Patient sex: M
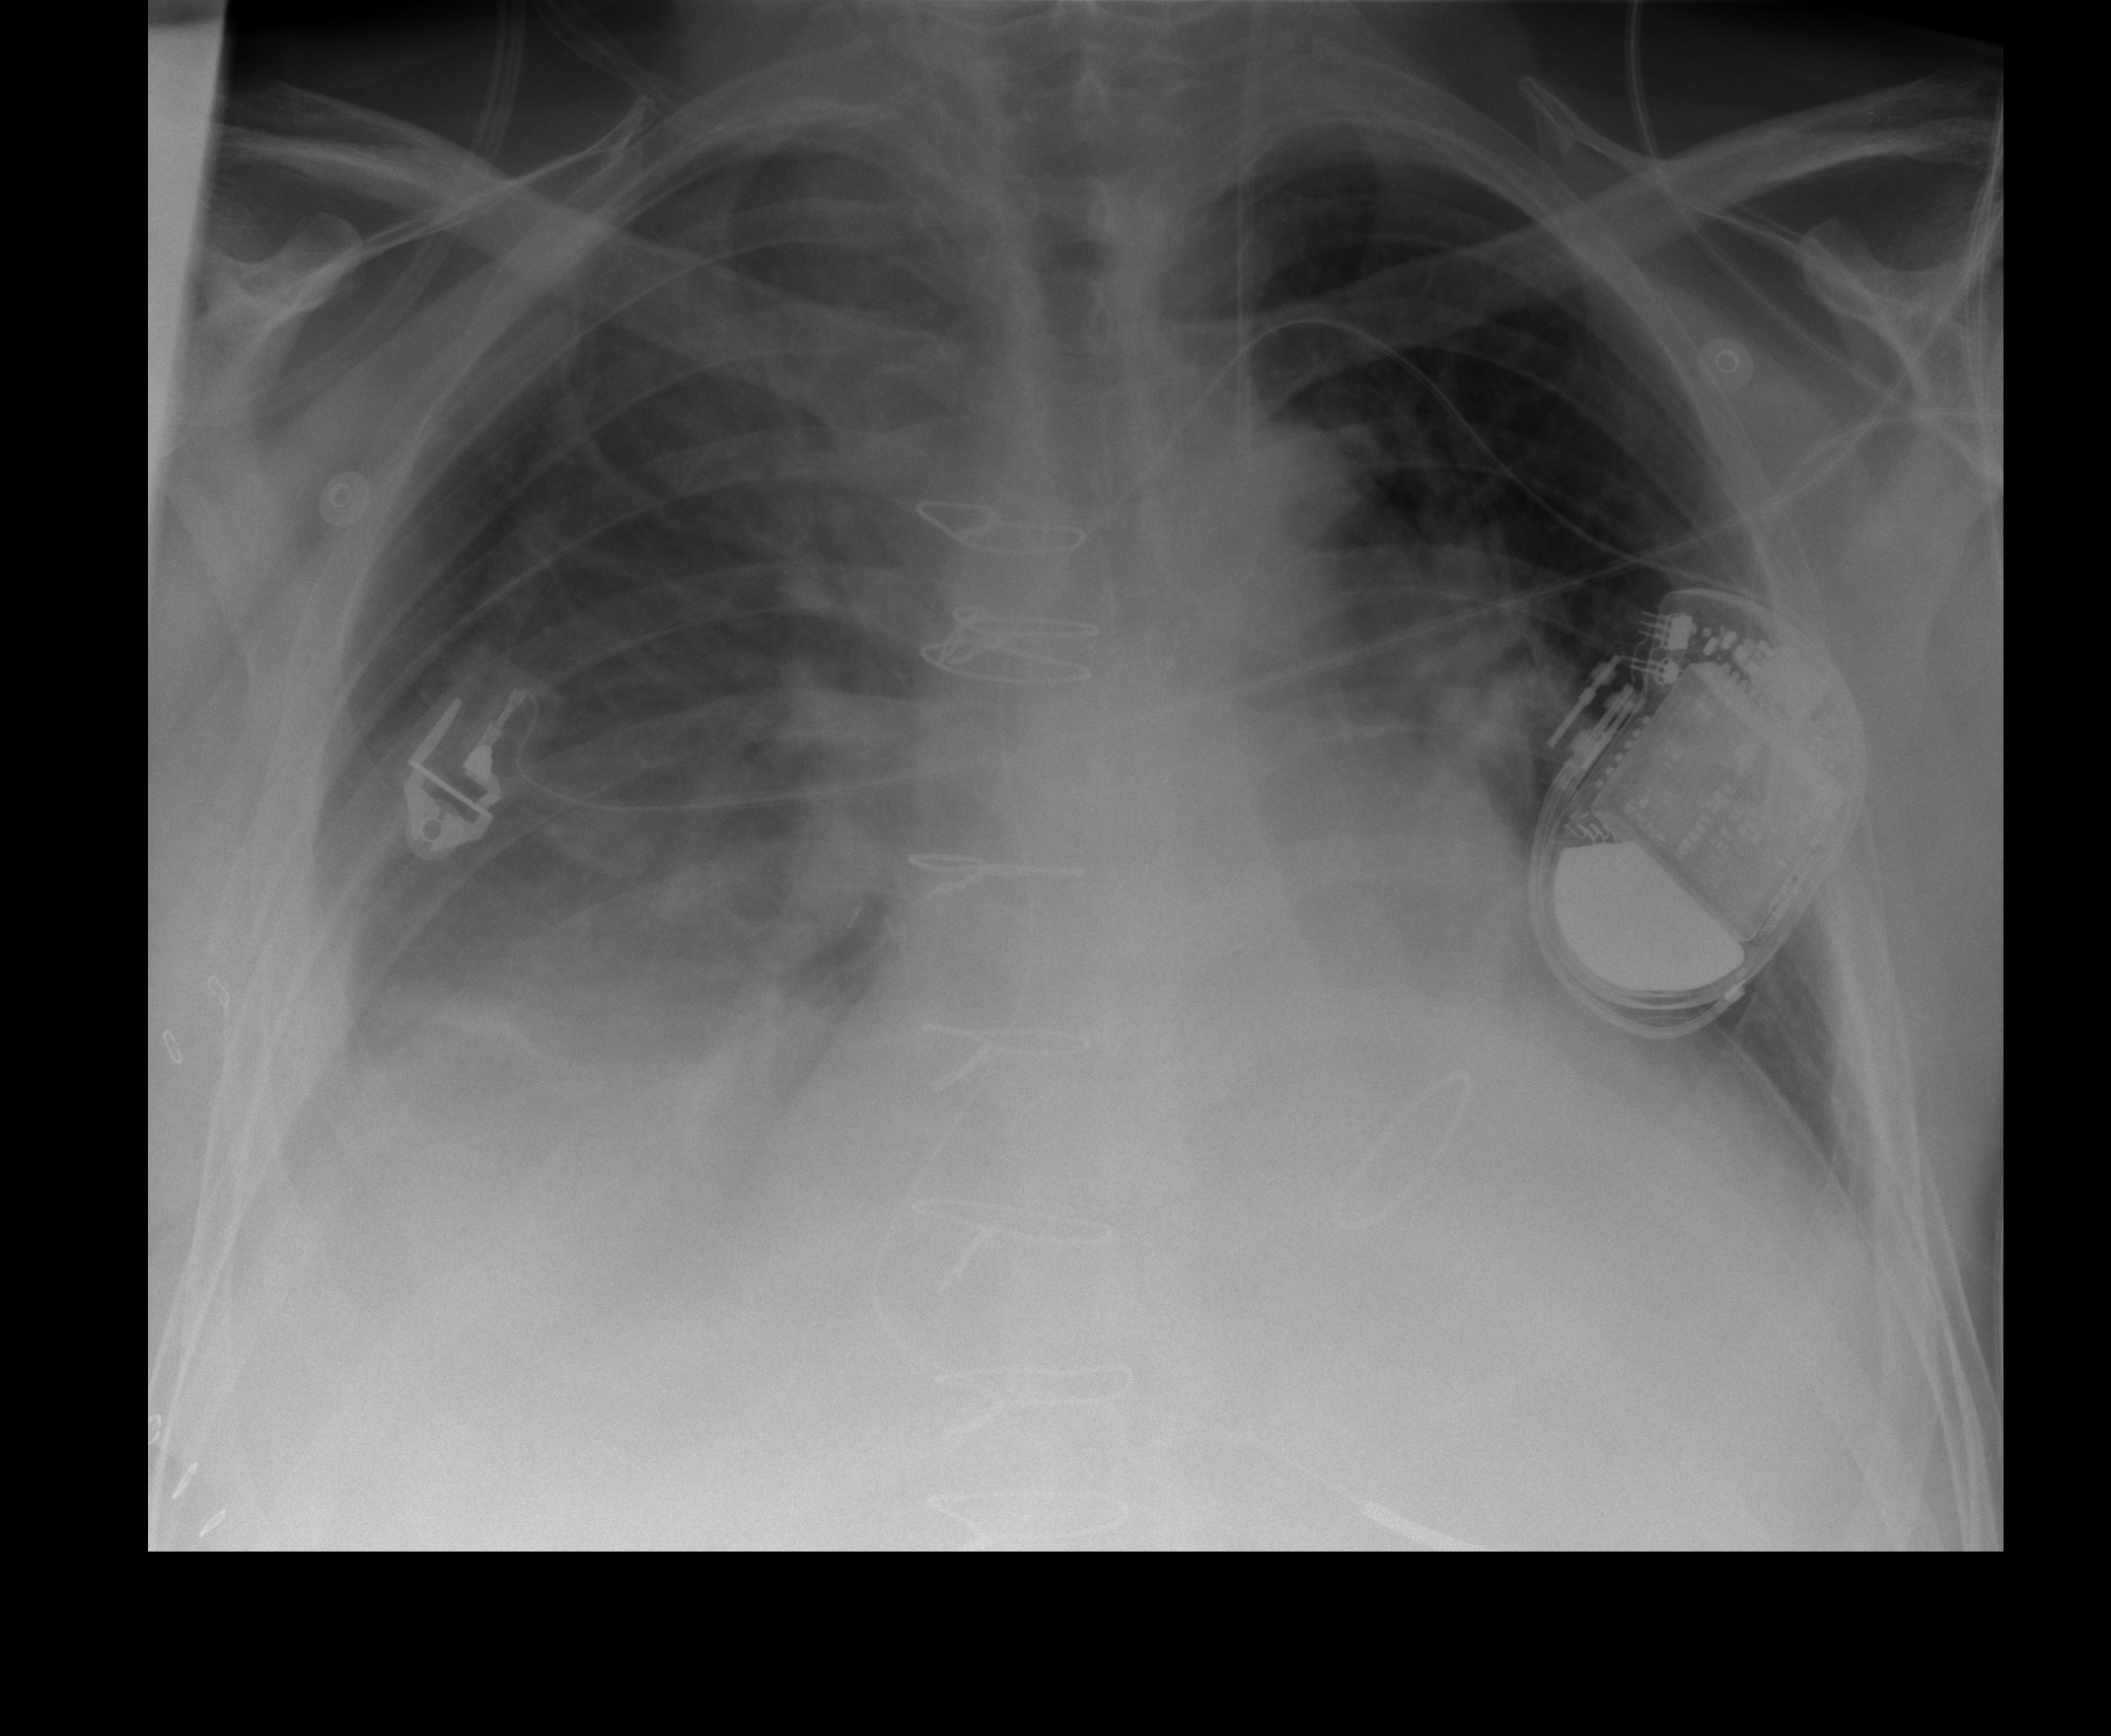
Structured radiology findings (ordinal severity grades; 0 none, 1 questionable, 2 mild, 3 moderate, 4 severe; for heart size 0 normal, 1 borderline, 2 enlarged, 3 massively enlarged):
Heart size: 2
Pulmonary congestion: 2
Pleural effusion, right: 3
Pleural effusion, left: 2
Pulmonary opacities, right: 0
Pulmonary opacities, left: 0
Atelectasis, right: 2
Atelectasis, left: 1